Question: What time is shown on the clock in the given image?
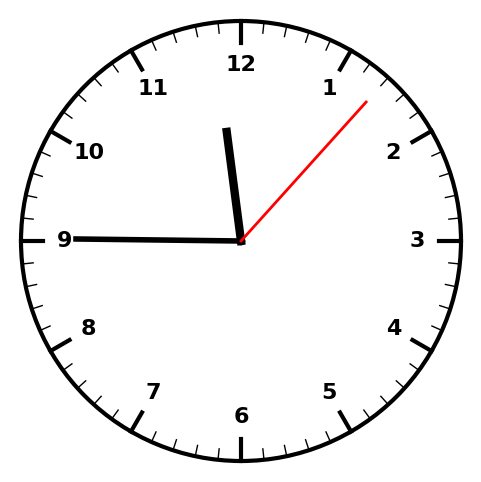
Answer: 11:45:07